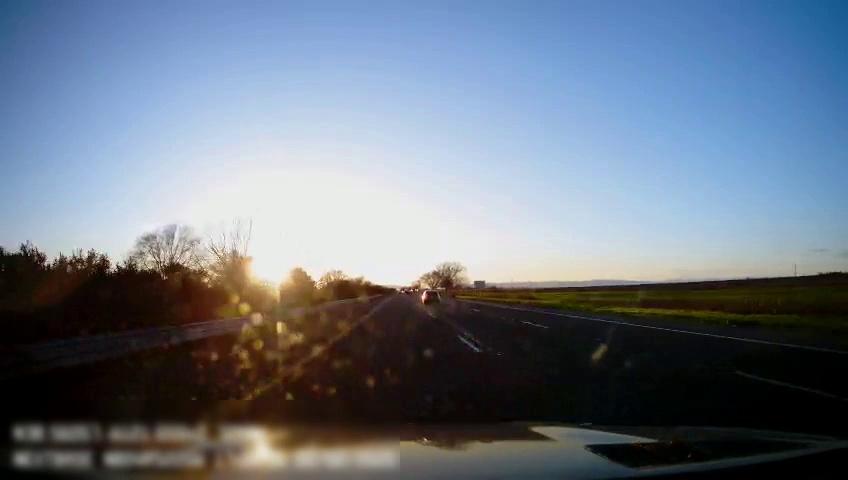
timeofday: Day
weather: Sunny
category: Drivable Space
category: Vehicles | Car
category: Lanes | Alternate Lane
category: Lanes | Current Lane
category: Lanes | Current Lane
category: Lanes | Alternate Lane
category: Traffic | Signs
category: Traffic | Signs